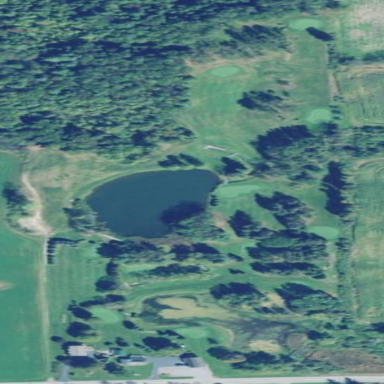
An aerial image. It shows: Golf course.